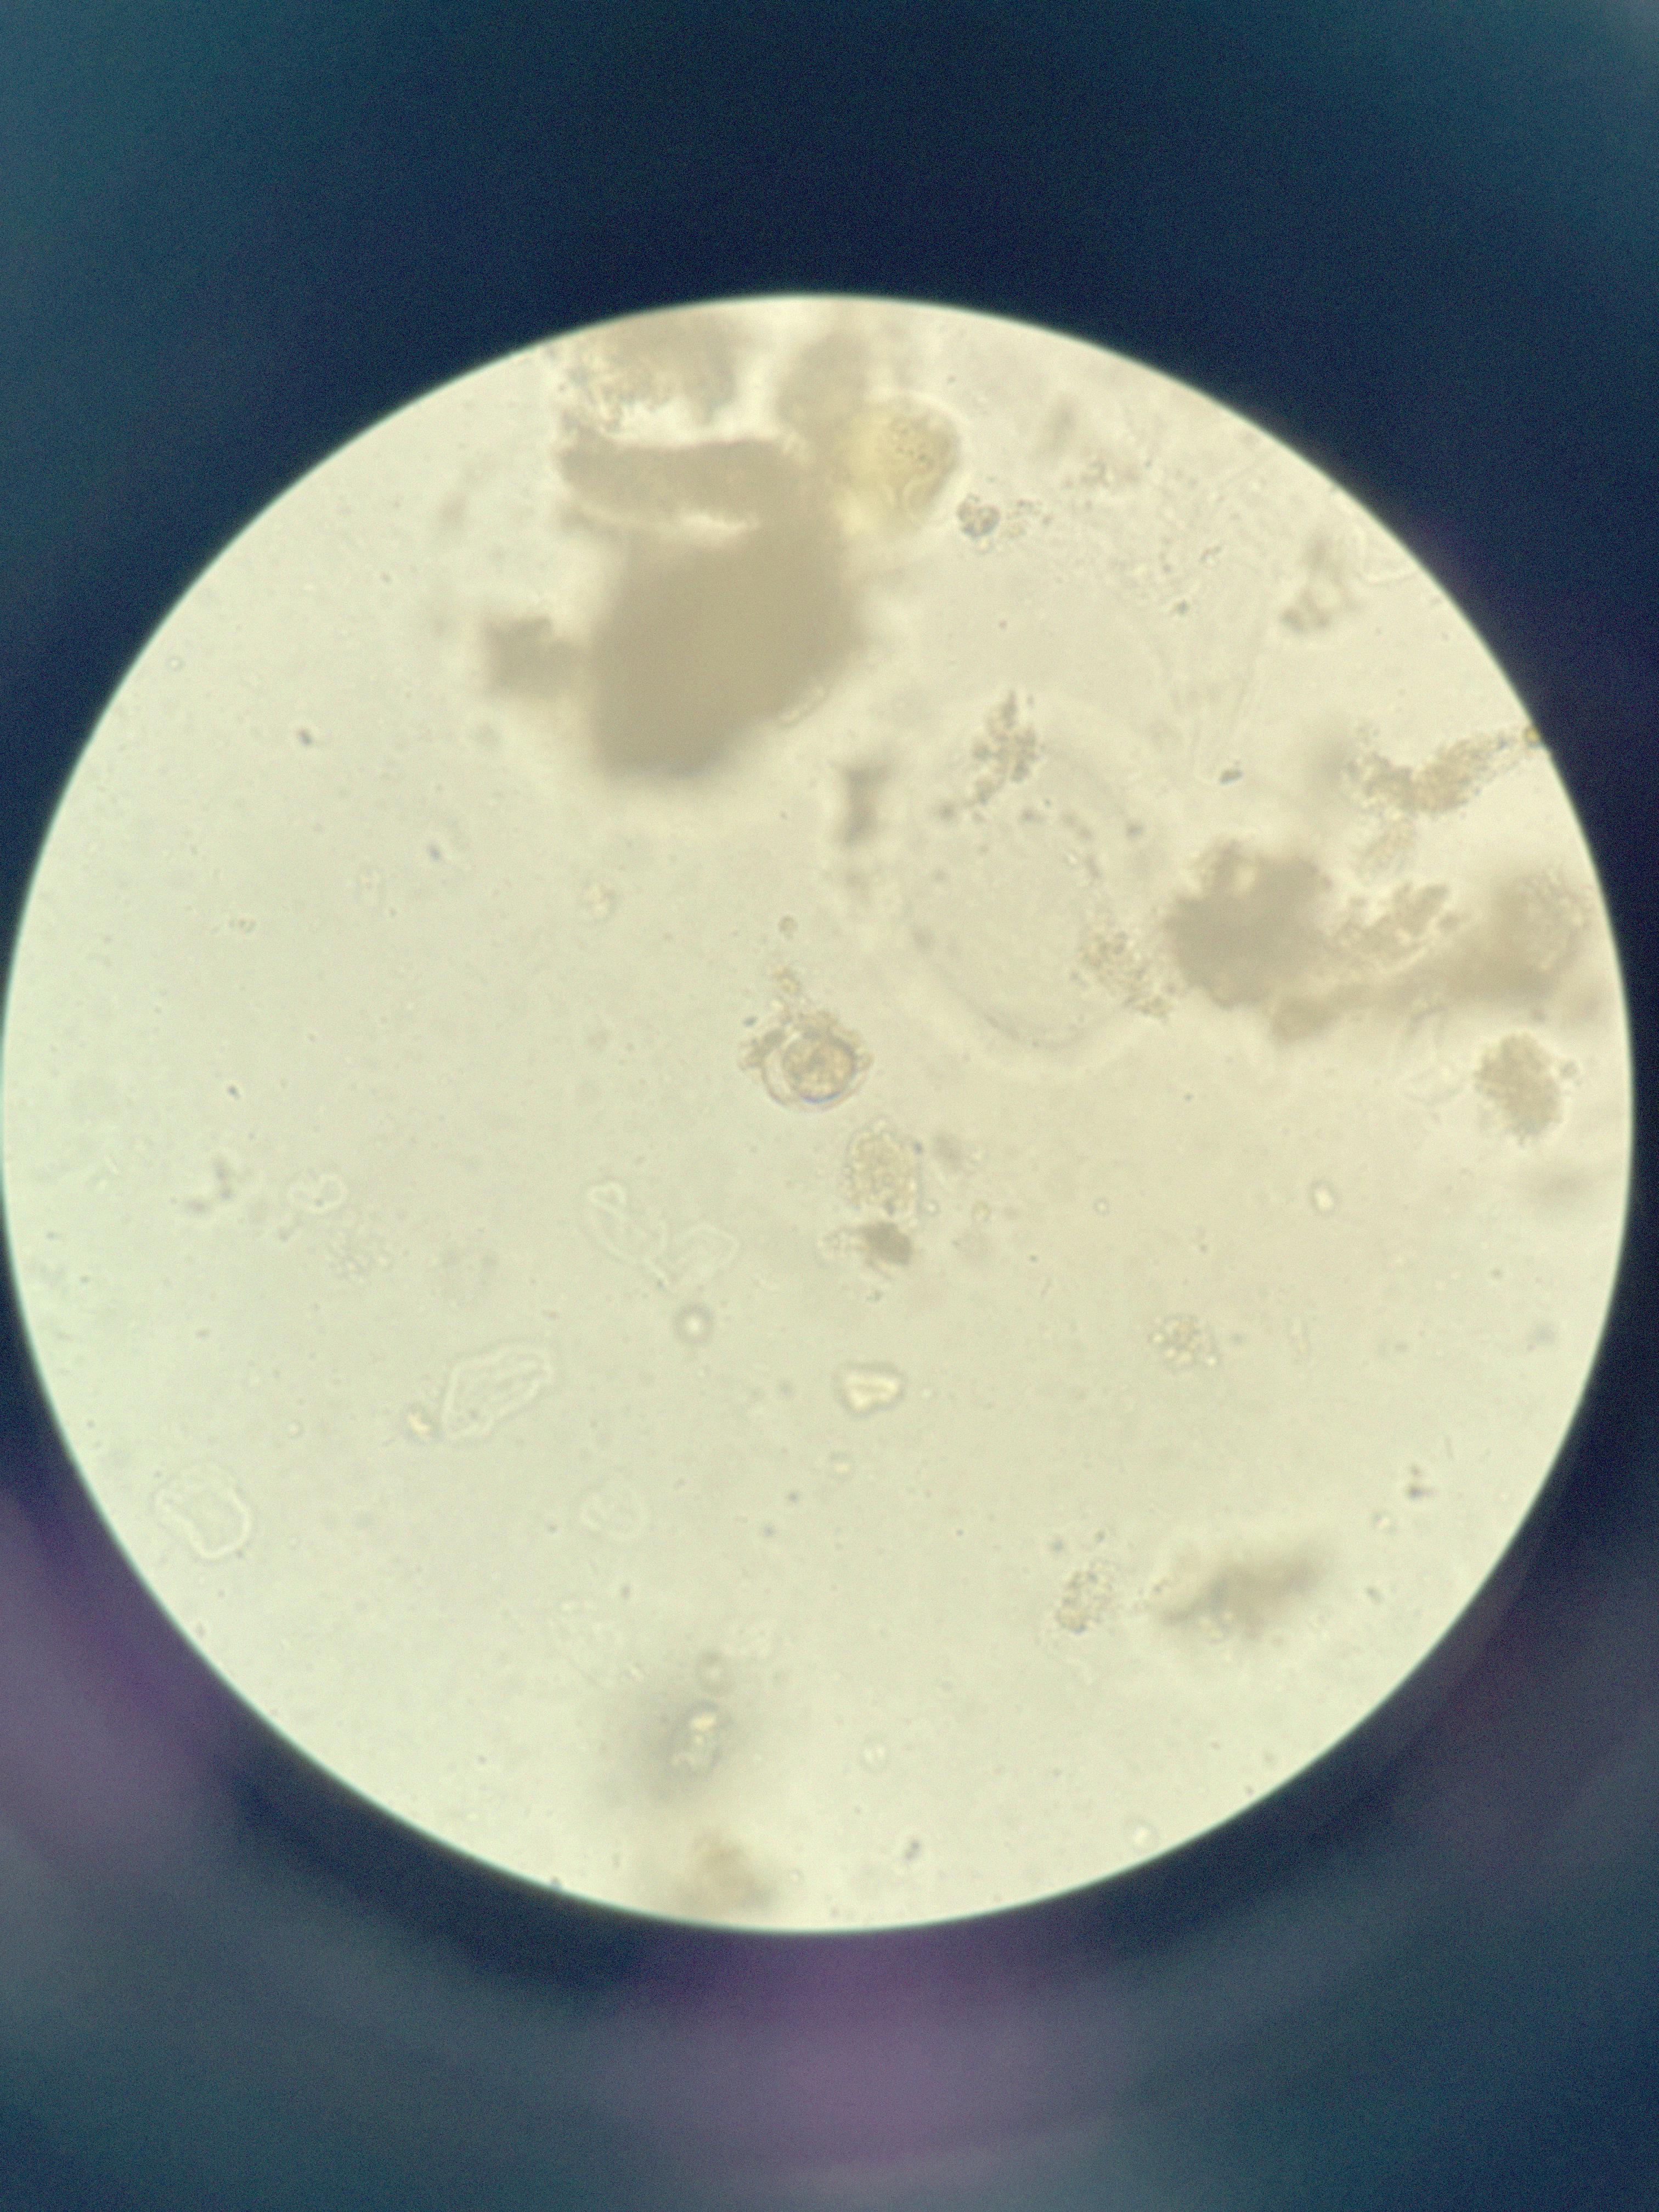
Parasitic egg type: Hymenolepis nana